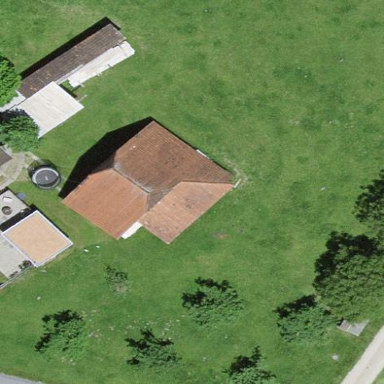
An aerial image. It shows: Rural barn.